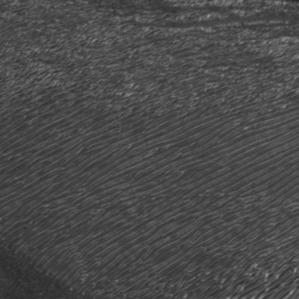
Label: frost